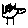
Label: square